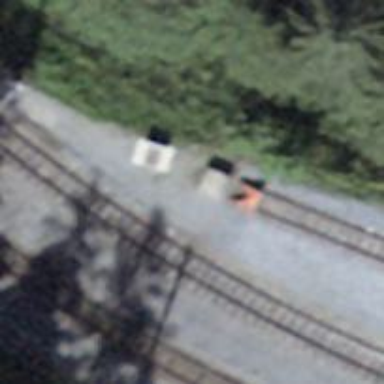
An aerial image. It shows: Railway buffer stop.